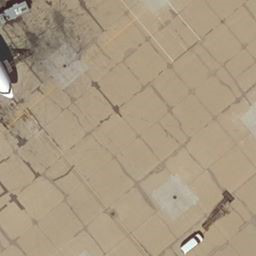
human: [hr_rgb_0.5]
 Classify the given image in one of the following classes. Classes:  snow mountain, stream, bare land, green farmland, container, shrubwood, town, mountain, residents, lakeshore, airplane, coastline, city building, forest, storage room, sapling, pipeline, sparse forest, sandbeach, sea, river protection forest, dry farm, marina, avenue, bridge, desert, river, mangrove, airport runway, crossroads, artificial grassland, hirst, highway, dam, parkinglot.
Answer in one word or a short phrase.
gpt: airport runway